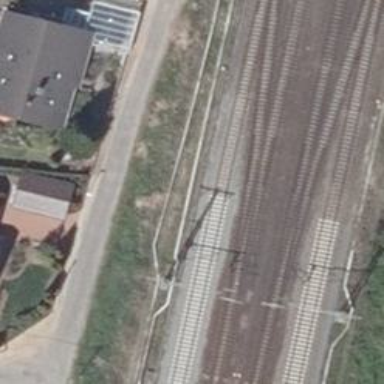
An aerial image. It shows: Railway track with contact line for electrification.